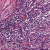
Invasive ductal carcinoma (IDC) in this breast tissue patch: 0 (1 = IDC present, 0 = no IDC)